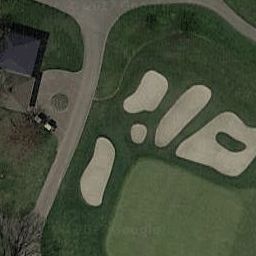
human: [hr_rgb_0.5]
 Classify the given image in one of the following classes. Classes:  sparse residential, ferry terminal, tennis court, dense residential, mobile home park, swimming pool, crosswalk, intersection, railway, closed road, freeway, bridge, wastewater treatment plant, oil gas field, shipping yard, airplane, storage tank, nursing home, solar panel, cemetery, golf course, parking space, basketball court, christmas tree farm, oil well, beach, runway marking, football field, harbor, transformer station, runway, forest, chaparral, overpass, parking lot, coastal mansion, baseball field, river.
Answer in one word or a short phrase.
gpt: golf course